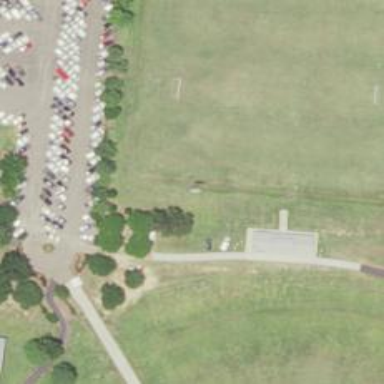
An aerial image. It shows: Soccer pitch for leisureland activities.